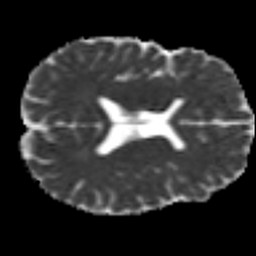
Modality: MD
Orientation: axial
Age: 32
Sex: male
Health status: healthy
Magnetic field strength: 3 T
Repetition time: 9 s
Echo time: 0.093 s